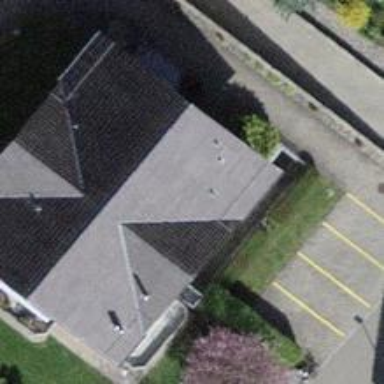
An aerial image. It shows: Building with tile roof.